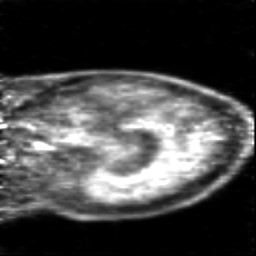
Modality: PET
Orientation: sagittal
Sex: female
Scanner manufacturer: siemens